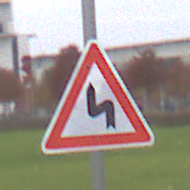
Verkehrszeichen: DoppelkurveZunaechstLinks
Umgebung: Outdoor, Suburban
Tageszeit: Midday
Wetter: Overcast
Licht: Natural
Jahreszeit: NotSpecified
Kontrast: LowContrast